Aerial crown-view tile of a tropical tree (Barro Colorado Island, Panama), acquired 20250317:
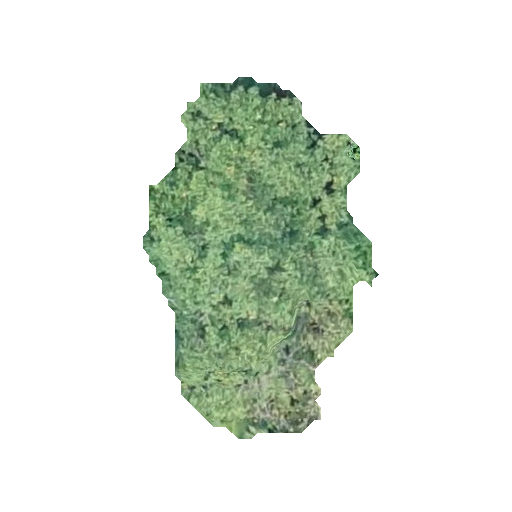
Species: Hieronyma alchorneoides
GBIF accepted scientific name: Hieronyma alchorneoides
Crown area: 85.556 m²